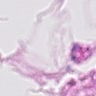
Metastatic tissue present: no